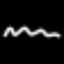
Label: squiggle